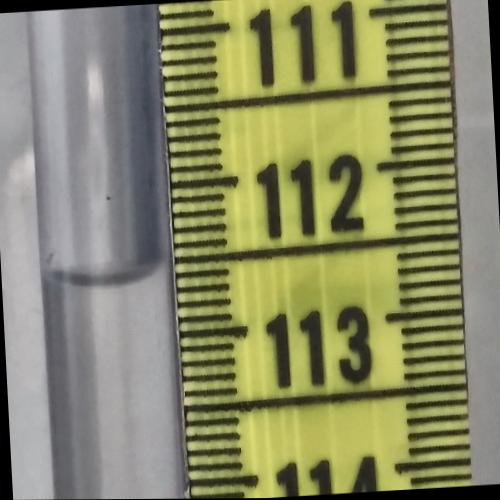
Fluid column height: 112.6 cm